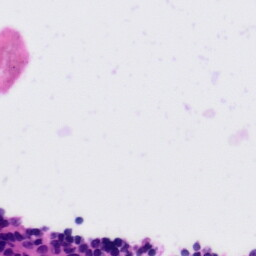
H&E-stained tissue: Tonsil